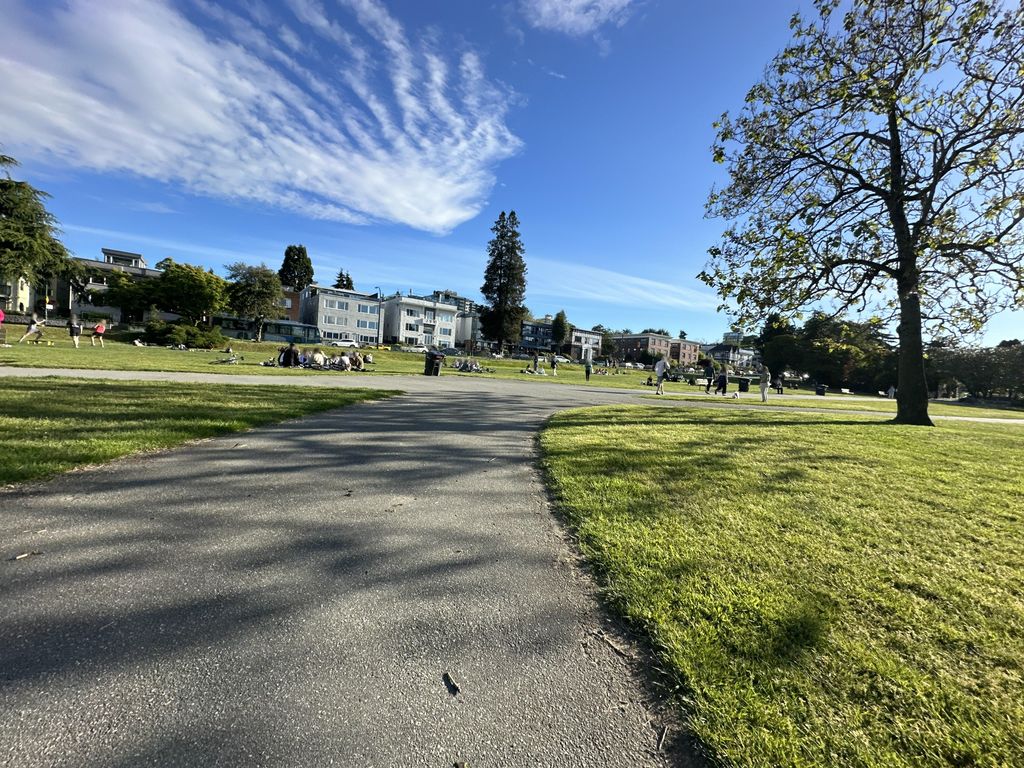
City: vancouver